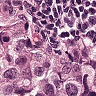
Metastatic tissue present: yes